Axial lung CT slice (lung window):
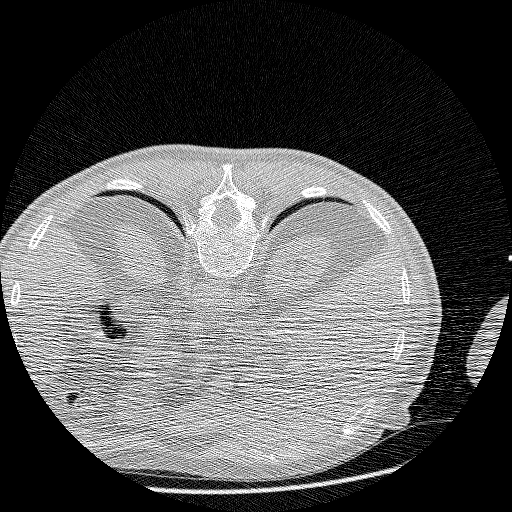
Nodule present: no